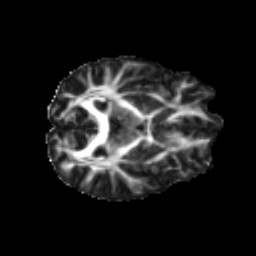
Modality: FA
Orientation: axial
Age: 26
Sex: male
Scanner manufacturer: ge
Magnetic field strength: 3 T
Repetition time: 7.8 s
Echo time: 0.0608 s